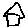
Label: house